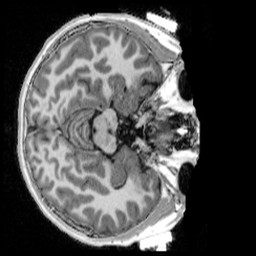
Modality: UNIT1_denoised
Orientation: axial
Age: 10
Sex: male
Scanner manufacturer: siemens
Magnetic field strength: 3 T
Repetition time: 4 s
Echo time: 0.00303 s